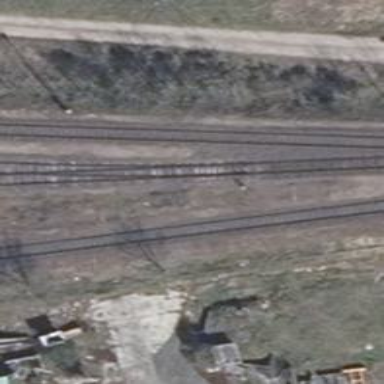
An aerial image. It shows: Railway switch.